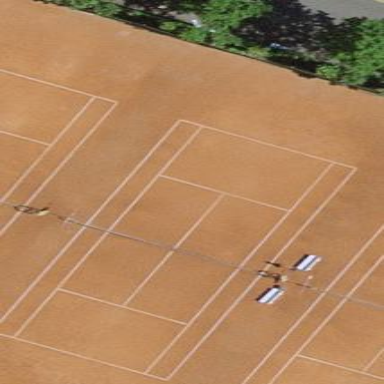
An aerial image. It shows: Clay tennis court on the leisure land pitch.